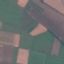
Land use / land cover: AnnualCrop